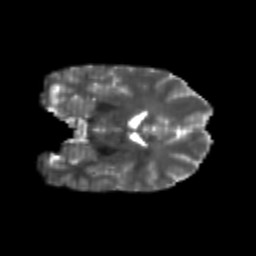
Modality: T2w
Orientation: coronal
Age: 20
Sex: male
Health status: healthy
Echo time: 0.074 s